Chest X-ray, AP view. Patient: 41 years old, sex M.
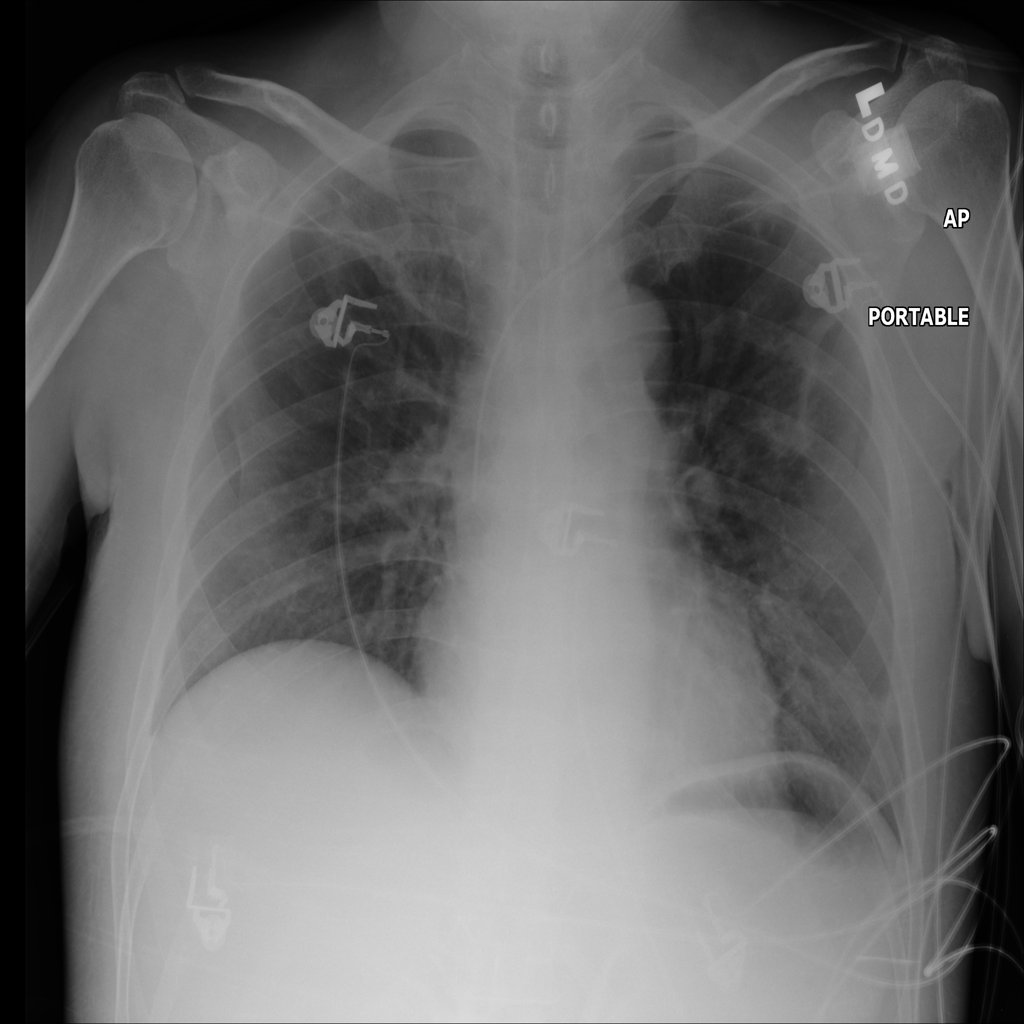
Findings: No Finding